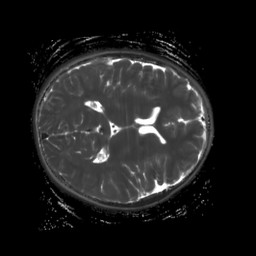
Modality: T2map
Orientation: axial
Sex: male
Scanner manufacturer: siemens
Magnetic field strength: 3 T
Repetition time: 4 s